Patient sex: M
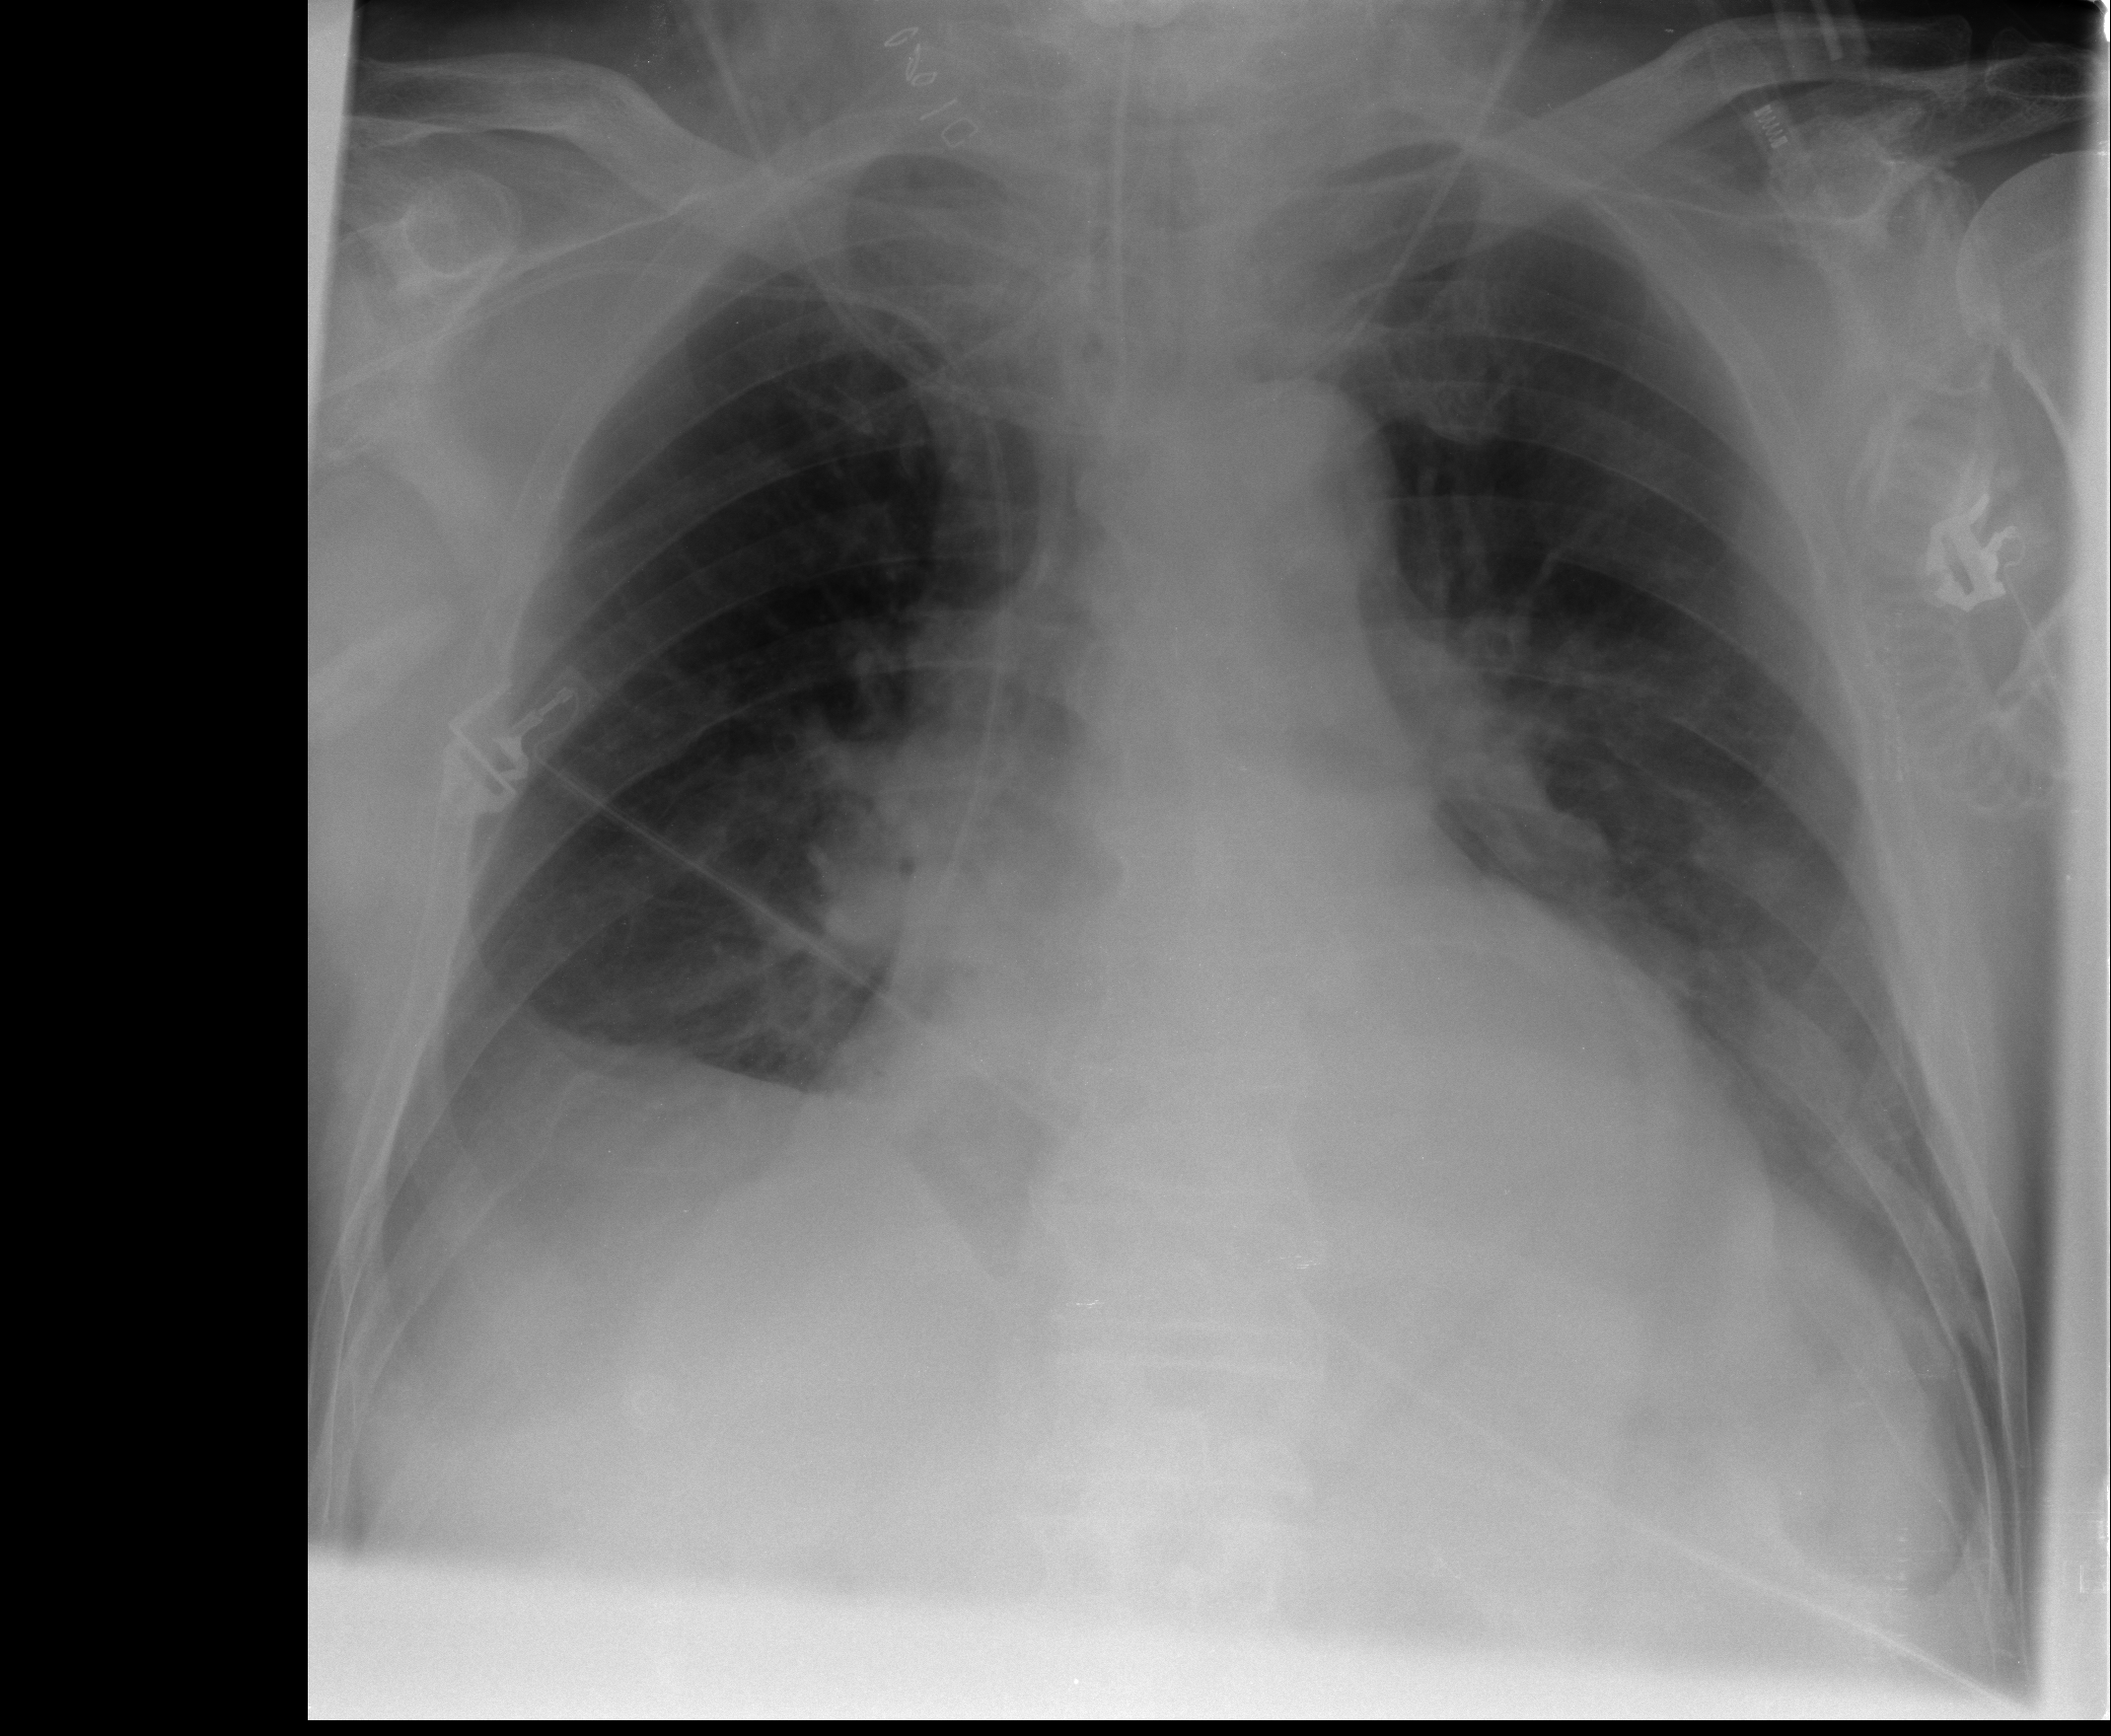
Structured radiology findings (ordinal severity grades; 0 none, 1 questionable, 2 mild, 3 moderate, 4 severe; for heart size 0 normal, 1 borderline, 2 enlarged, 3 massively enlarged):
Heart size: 2
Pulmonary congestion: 0
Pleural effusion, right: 2
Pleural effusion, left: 0
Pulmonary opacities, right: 0
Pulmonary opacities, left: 0
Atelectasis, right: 2
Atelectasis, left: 2